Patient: sex M, age 45
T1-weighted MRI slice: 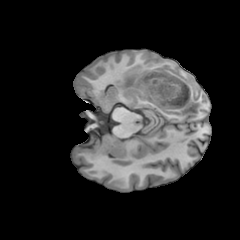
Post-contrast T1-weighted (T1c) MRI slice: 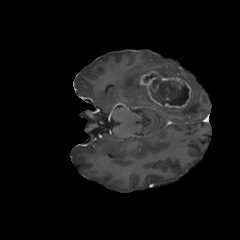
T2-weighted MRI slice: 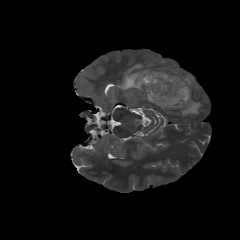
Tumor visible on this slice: yes
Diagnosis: Glioblastoma, IDH-wildtype
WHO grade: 4